Field crop: maize
Growth stage: 2
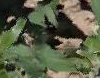
Species: maize